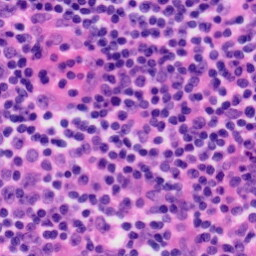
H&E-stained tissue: Tonsil